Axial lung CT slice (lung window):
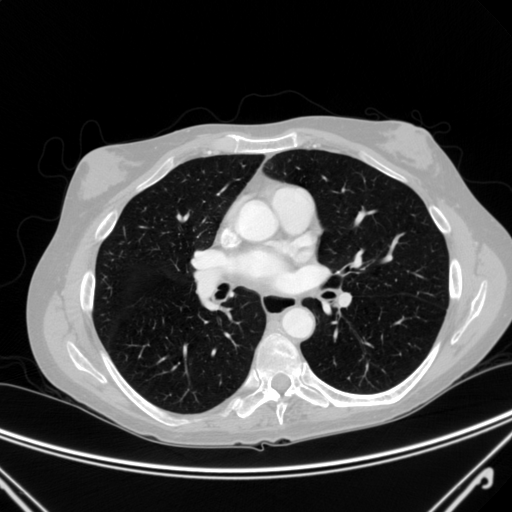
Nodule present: no